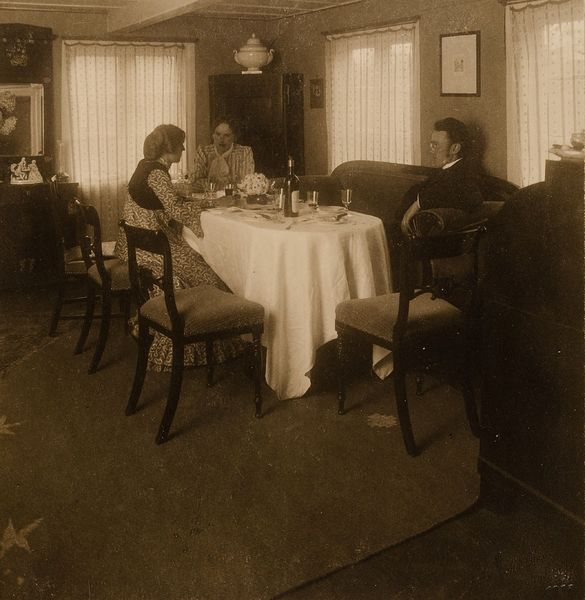
Titel: Drei Personen am Tisch
Künstler: Minya Diez-Dührkoop
Standort: Hamburg
Institution: Museum für Kunst und Gewerbe Hamburg
Schlagwörter: braun, trinken, gruppenportrait, papier, wohnzimmer, essen, foto, fotografie, photographie, photo, karton, lichtbild, bildwerke, angewandte und bildende kunst, hessische systematik, porträtfotografie, porträtphotographie, pigmentdruck, gruppenporträt